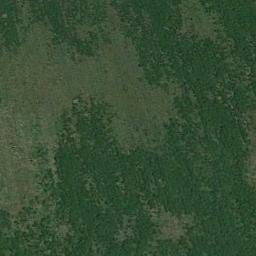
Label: meadow